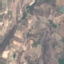
Land use / land cover: PermanentCrop